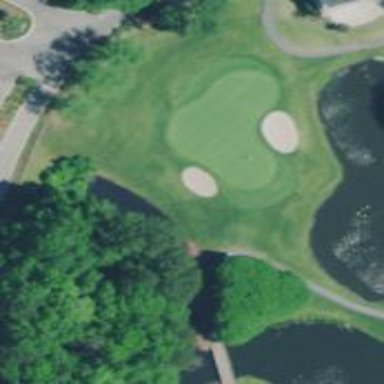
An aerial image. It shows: Path designated for golf carts.